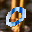
Label: 0